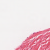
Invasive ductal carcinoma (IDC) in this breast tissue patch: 0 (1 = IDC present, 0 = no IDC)